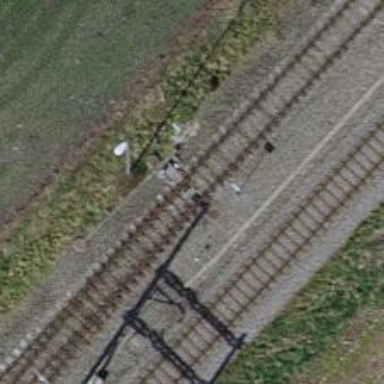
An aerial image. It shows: Railway switch.